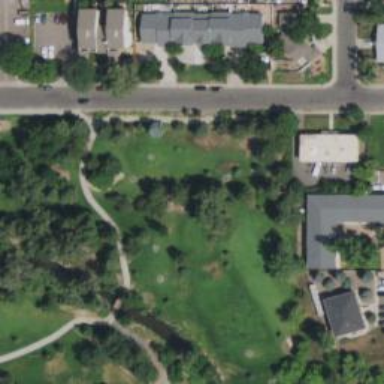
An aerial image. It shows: Disc golf basket.